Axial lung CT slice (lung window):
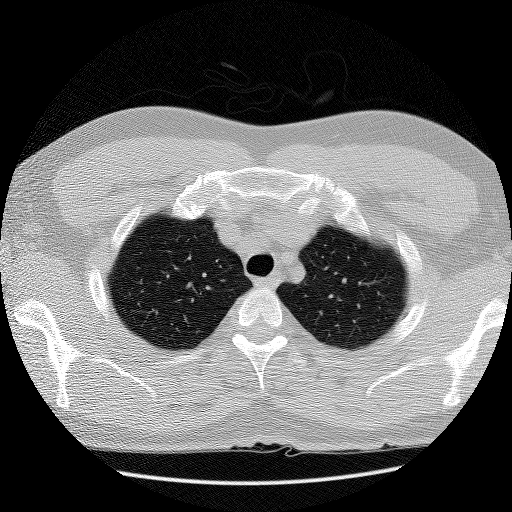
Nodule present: no